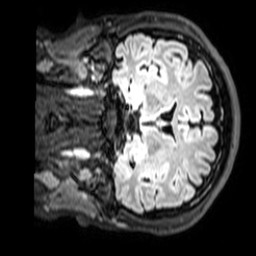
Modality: T1w
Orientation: coronal
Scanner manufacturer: philips
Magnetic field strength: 3 T
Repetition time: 4.8 s
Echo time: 0.2586 s